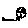
Label: moon